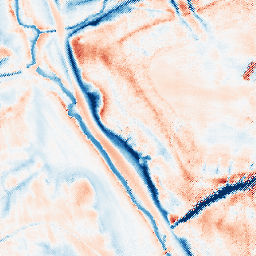
Category: edge_preserving
Decomposition family: guided
Decomposition parameters: radius: 8
eps: 0.1
Upsampling method: regularized
Upsampling parameters: scale: 4
lambda_reg: 0.1
Upsampling scale: 4